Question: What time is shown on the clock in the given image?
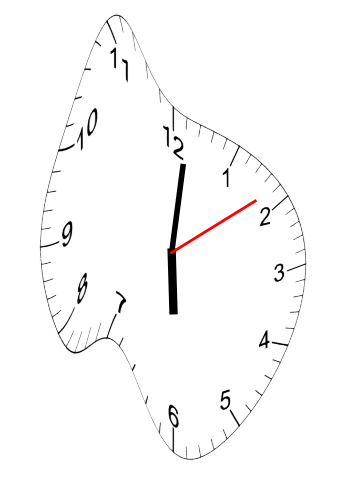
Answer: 06:01:09